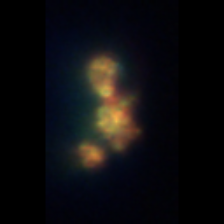
Taxon: Unknown_detritus
Group: Unknown